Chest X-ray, AP view. Patient: 32 years old, sex F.
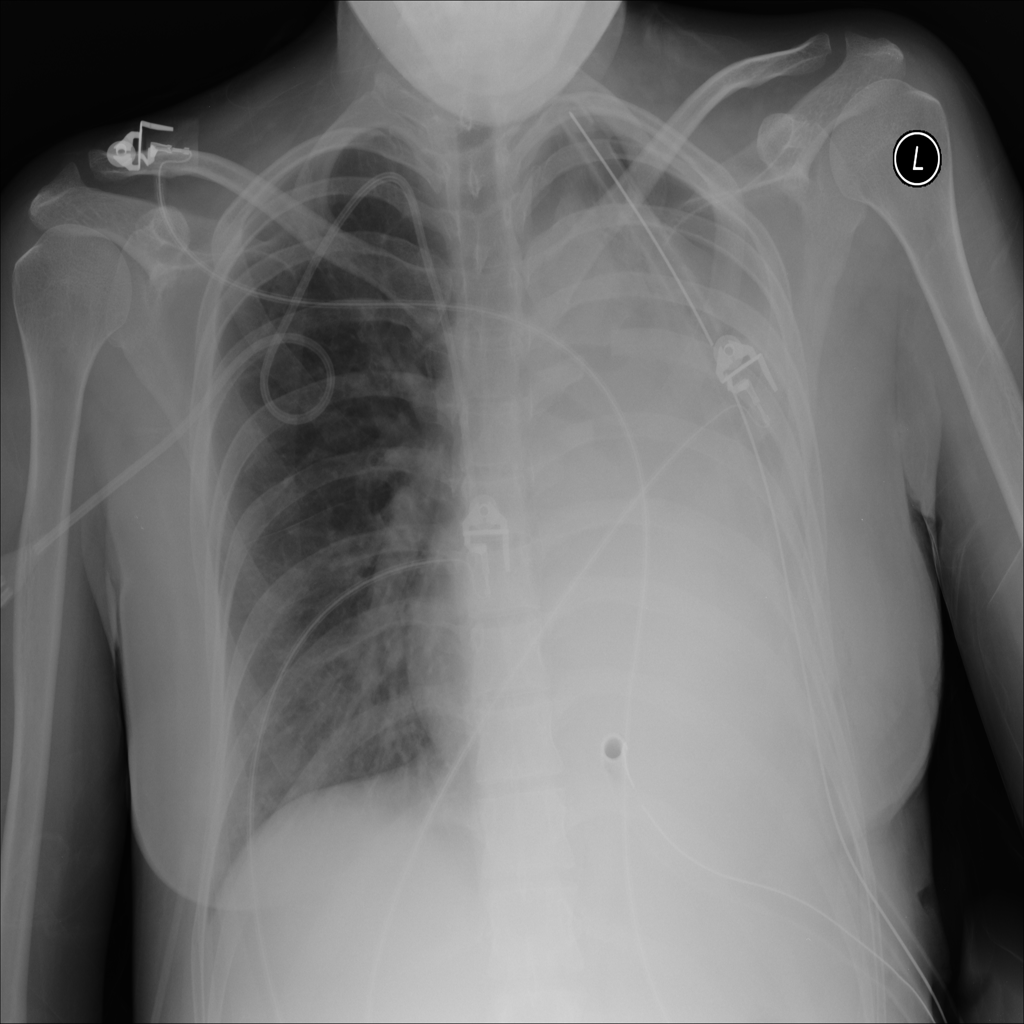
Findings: No Finding